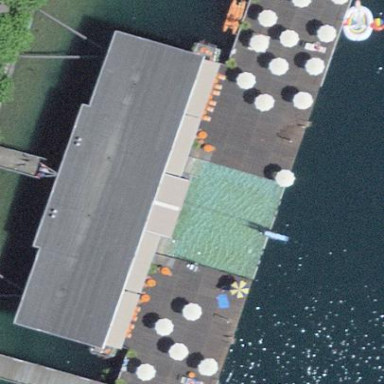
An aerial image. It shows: Man-made pier designated for leisure land use.